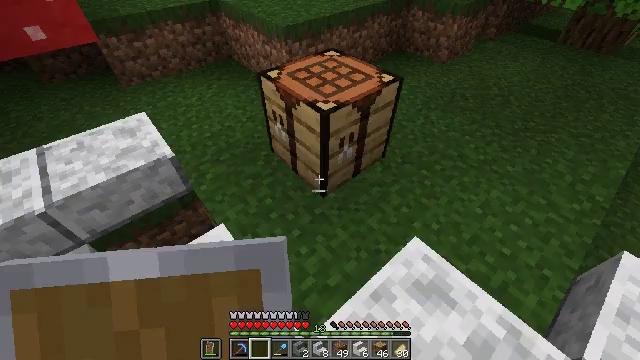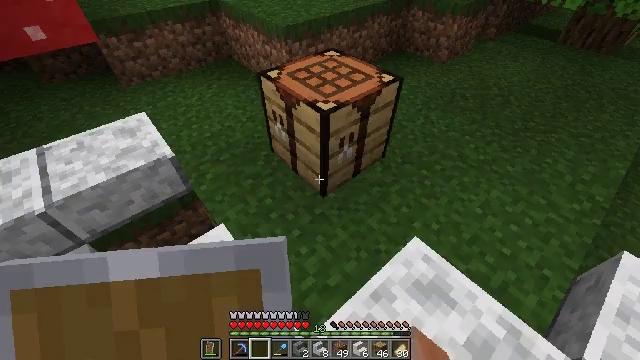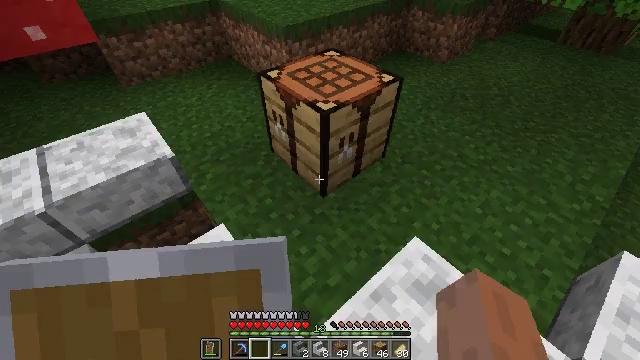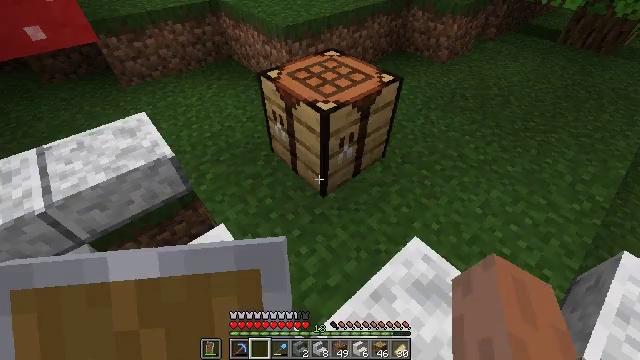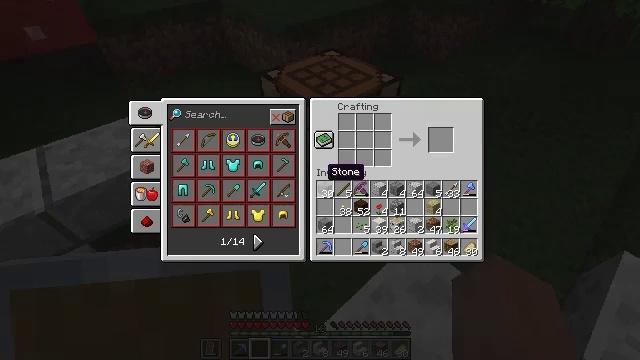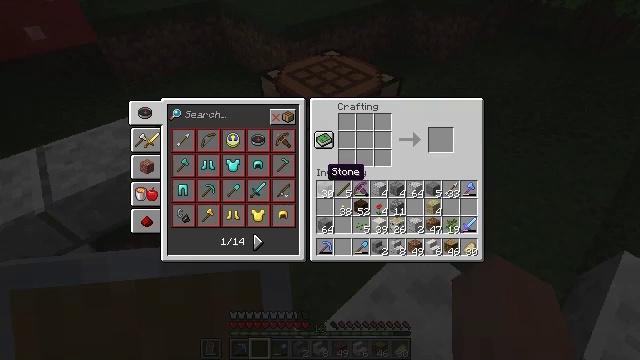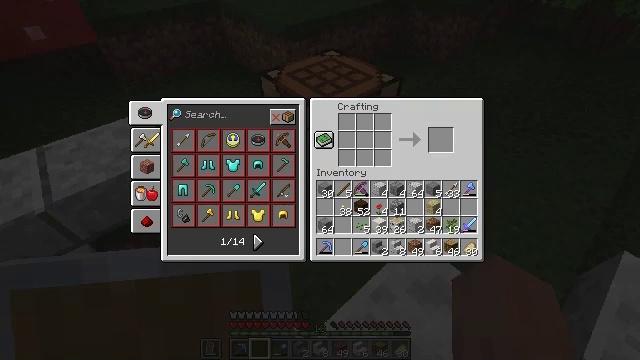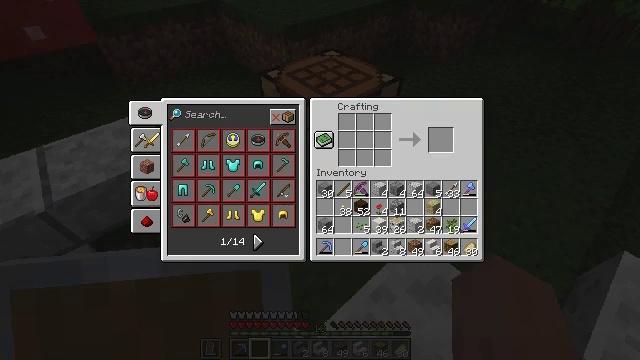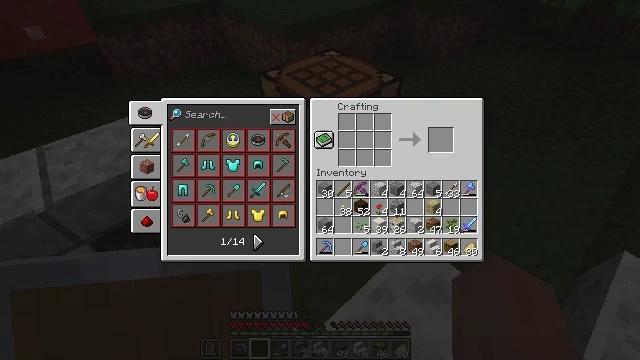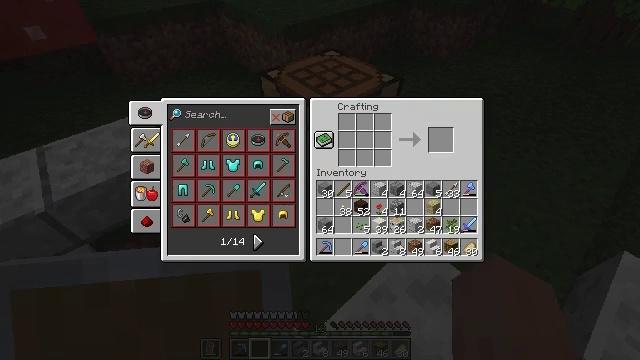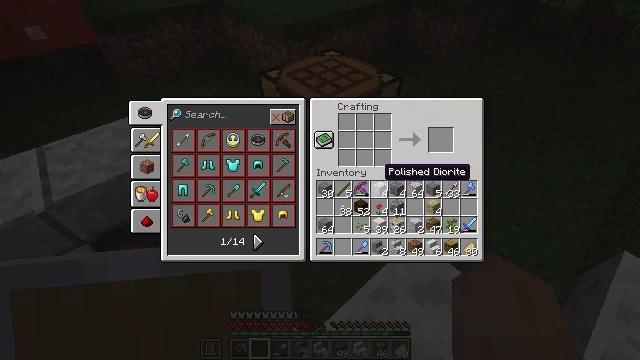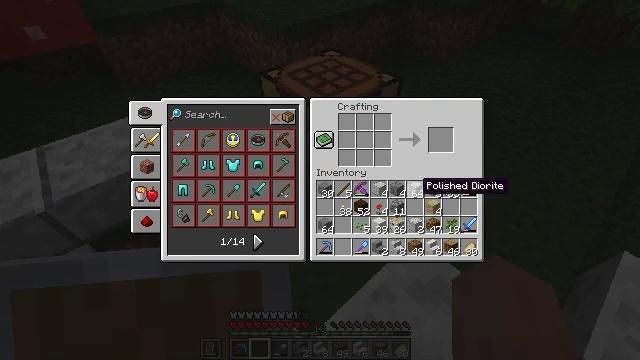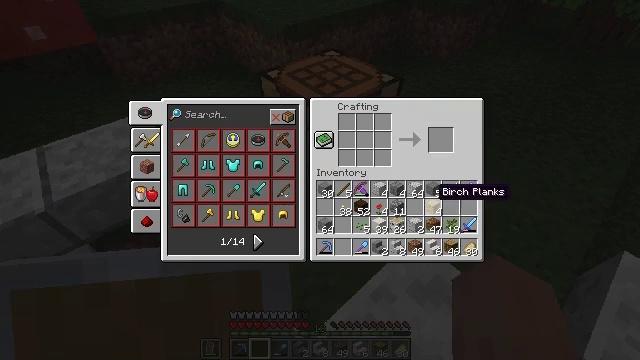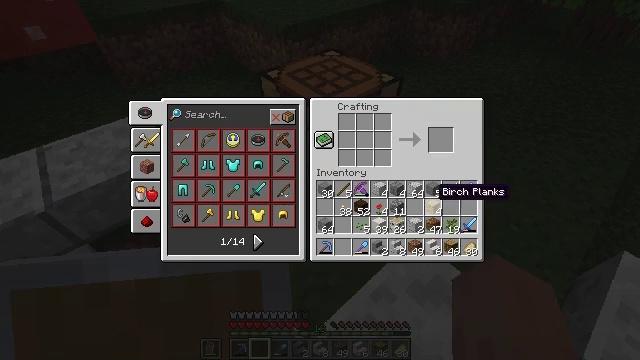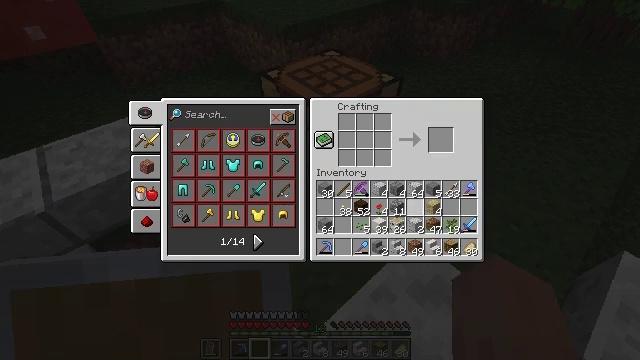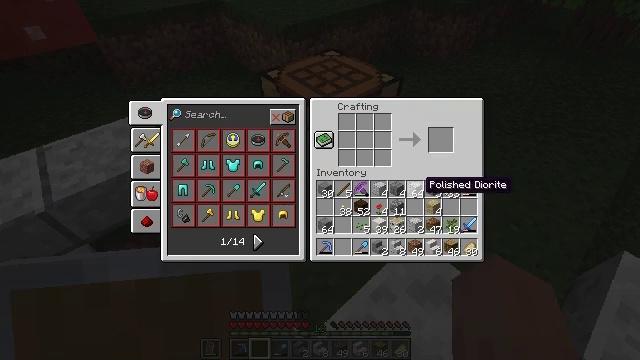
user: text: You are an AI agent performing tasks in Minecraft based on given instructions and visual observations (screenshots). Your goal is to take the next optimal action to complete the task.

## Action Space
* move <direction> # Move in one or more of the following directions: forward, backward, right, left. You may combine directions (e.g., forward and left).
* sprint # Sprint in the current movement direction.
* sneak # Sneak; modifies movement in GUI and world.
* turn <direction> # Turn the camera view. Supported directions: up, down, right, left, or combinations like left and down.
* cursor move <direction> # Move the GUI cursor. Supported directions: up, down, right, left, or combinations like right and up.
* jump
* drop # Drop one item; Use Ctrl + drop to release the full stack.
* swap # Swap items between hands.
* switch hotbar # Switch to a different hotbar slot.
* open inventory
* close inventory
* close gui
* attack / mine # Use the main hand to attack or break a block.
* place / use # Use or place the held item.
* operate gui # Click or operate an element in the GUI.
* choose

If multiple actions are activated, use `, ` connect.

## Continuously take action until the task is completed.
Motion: motion action
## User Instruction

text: Get a polished diorite slab by crafting with polished diorite.
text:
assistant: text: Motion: no_op
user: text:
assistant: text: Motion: no_op
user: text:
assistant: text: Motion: no_op
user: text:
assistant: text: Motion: open gui
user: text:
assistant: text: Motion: no_op
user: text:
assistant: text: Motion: no_op
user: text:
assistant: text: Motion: cursor move right
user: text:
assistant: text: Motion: cursor move right
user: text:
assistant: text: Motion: no_op
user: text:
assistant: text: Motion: cursor move right
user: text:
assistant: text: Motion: cursor move right and down
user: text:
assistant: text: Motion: cursor move right
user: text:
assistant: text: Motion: no_op
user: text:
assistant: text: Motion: cursor move left
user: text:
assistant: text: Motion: no_op
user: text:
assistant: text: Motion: no_op
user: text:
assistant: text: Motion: no_op
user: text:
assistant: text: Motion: no_op
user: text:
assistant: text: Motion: operate gui
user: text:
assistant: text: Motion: cursor move left and up, operate gui
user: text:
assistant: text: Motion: cursor move left and up
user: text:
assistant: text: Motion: no_op
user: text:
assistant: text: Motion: no_op
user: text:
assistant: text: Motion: no_op
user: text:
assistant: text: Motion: cursor move right
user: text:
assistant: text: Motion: no_op
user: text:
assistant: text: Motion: no_op
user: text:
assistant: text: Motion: no_op
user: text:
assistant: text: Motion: operate gui
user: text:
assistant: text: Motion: operate gui